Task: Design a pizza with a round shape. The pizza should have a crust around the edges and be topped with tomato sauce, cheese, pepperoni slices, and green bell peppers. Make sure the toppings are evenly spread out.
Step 645:
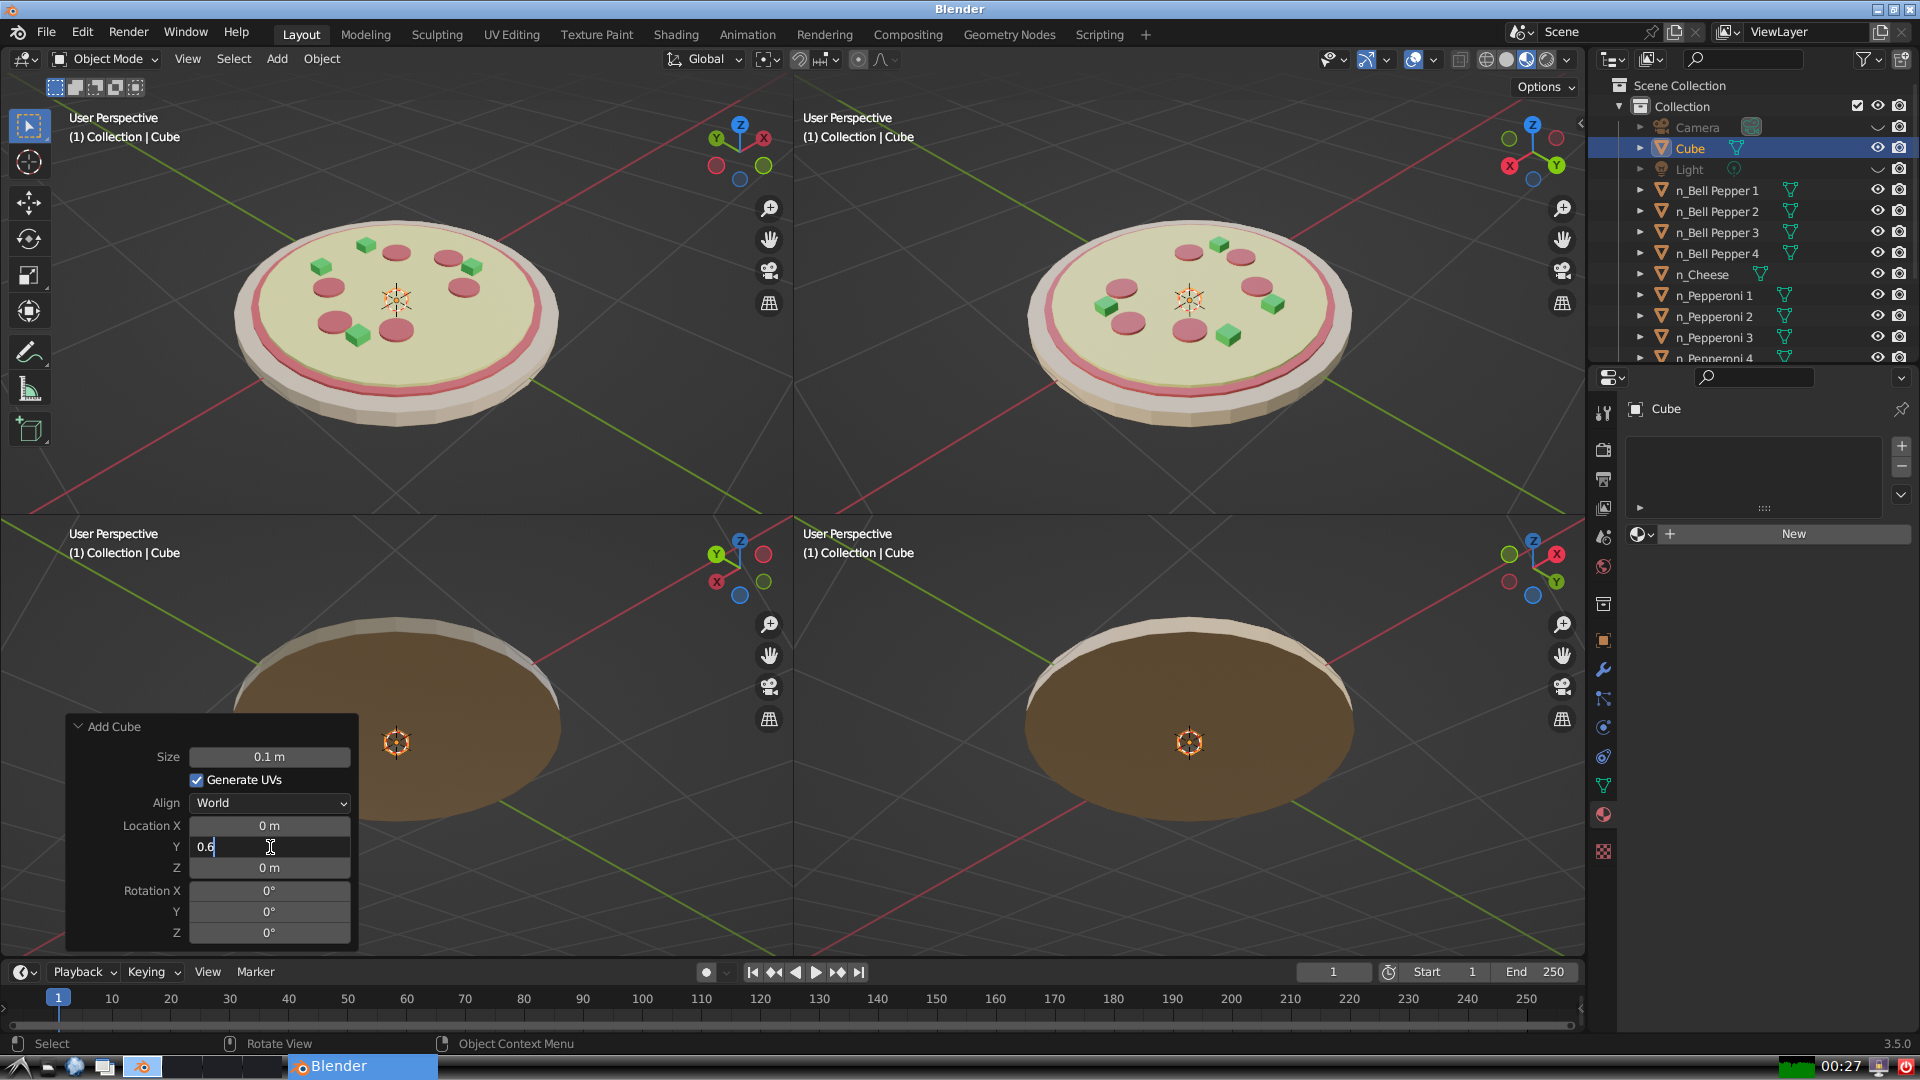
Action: {"key_press": ['Return']}